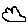
Label: cloud